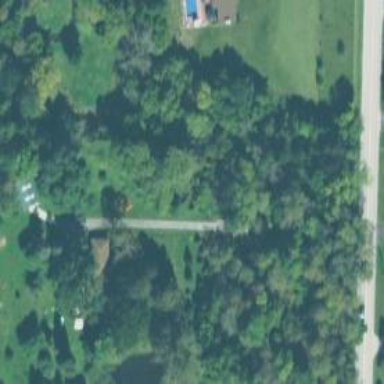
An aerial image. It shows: Driveway bridge on service road.